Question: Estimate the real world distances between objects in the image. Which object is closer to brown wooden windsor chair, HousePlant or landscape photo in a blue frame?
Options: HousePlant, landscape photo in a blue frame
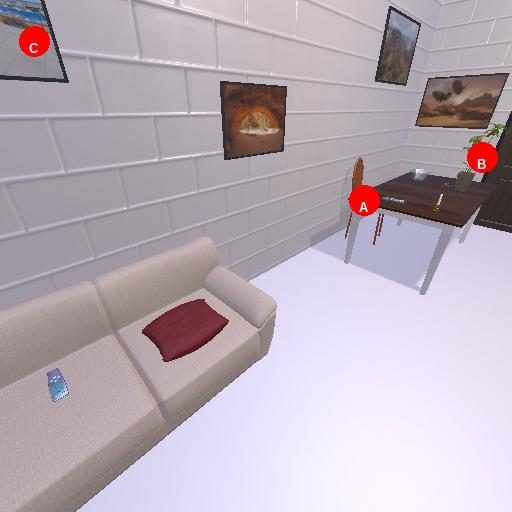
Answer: HousePlant